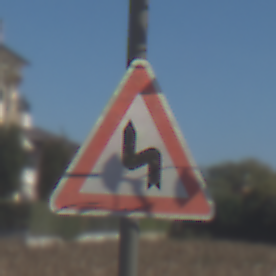
Verkehrszeichen: DoppelkurveZunaechstLinks
Umgebung: Outdoor, Suburban
Tageszeit: MorningAfternoon
Wetter: PartlyCloudy
Licht: Natural
Jahreszeit: NotSpecified
Kontrast: HighContrast